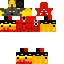
A male skeleton skin with dark skin, wearing brown helmet dressed in a red armor chest and red pants, featuring a closed mouth.